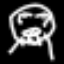
Label: frog